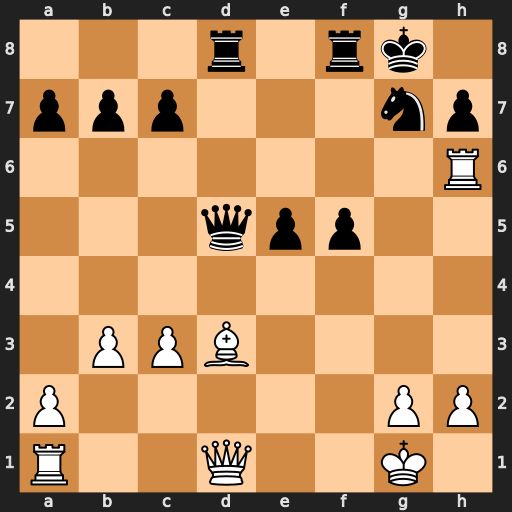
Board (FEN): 3r1rk1/ppp3np/7R/3qpp2/8/1PPB4/P5PP/R2Q2K1
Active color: w
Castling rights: -
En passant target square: -
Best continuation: Bc4 Qxc4 bxc4 Rxd1+ Rxd1